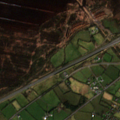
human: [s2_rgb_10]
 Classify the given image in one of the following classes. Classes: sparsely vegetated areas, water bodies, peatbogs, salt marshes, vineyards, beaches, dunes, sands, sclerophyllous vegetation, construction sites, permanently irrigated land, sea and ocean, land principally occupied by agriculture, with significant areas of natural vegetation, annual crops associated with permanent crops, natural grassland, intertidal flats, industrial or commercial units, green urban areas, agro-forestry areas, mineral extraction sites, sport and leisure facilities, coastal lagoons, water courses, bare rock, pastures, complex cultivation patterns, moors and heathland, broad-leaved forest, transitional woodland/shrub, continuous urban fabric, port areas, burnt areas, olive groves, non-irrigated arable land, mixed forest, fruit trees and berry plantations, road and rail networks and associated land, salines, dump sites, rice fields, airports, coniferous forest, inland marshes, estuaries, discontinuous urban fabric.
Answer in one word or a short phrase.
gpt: road and rail networks and associated land, pastures, peatbogs